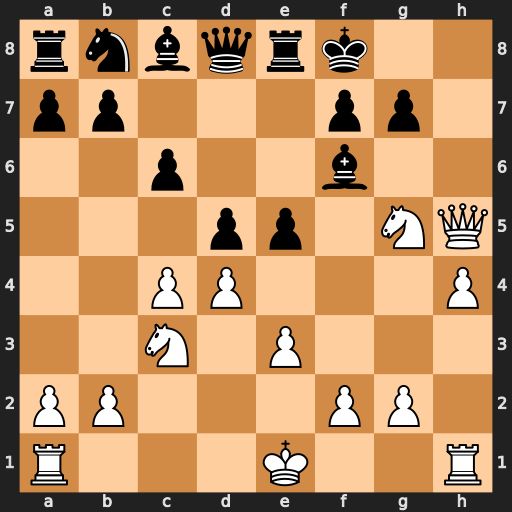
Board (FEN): rnbqrk2/pp3pp1/2p2b2/3pp1NQ/2PP3P/2N1P3/PP3PP1/R3K2R
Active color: w
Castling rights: KQ
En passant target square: -
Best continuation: Qxf7#